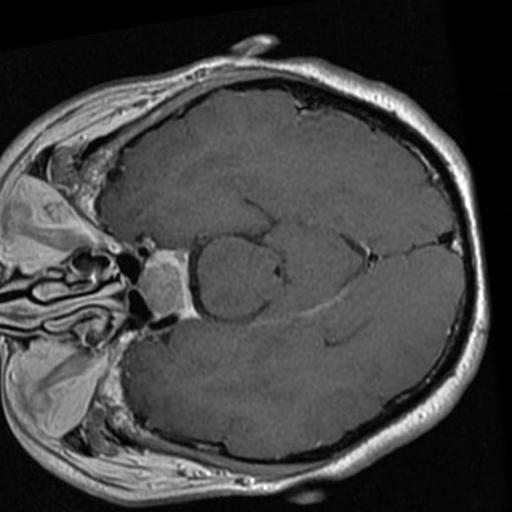
Label: brain_tumor